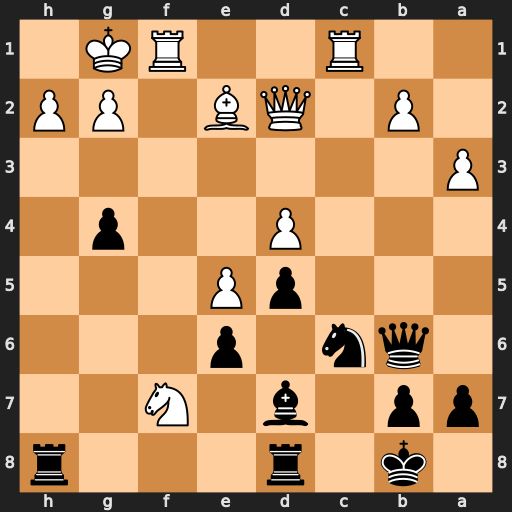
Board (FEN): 1k1r3r/pp1b1N2/1qn1p3/3pP3/3P2p1/P7/1P1QB1PP/2R2RK1
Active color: b
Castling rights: -
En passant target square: -
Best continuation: Nxd4 Kh1 Nb3 Qd3 Nxc1